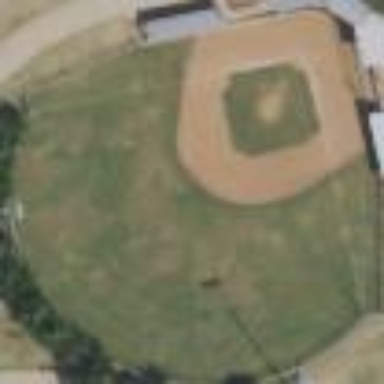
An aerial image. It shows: Baseball pitch for leisure land activities.